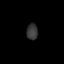
Tissue: lung
Cell type: Epithelial cells
Senescence score: 0.2299
Nuclear area (px): 172
Mean DAPI intensity: 55.715